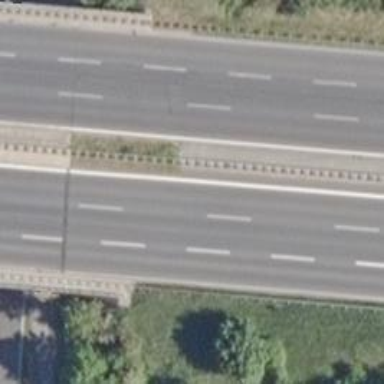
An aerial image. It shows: Trunk road bridge.